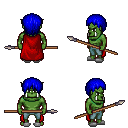
a pixel art fantasy rpg character, male body template, orc, green skin, red cape, teal pants, blue plain hairstyle, white slippers, spear, four views (front, back, left, right), 2x2 character sprite sheet, small pixel art, hard edges, no anti-aliasing